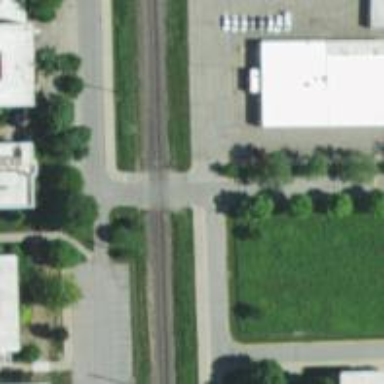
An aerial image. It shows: Uncontrolled railway crossing.